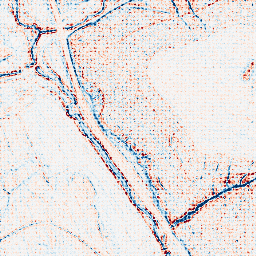
Category: edge_preserving
Decomposition family: bilateral
Decomposition parameters: d: 5
sigma_color: 75
sigma_space: 25
Upsampling method: sinc_blackman
Upsampling parameters: scale: 4
kernel_size: 4
Upsampling scale: 4